Question: I'm currently working on a WPF based data management system, which is planned to replace the old Excel based one. This old system is mainly consist of tables where the user can input his data. One of these tables looks like this:

The number of rows and columns are fixed (25 rows per day, from 6AM to 6AM the next day).
It is kinda difficult to provide an input form for this kind of data, so I tried implementing the table in WPF using a DataGrid. However, I wasn't able to get these nifty merged cells, especially in the first and second row.
Are there any 'DataGrid' usercontrols on the market that allow merging cells, shading rows etc.? Or is there any other way of providing an user-friendly input form that I've overlooked?
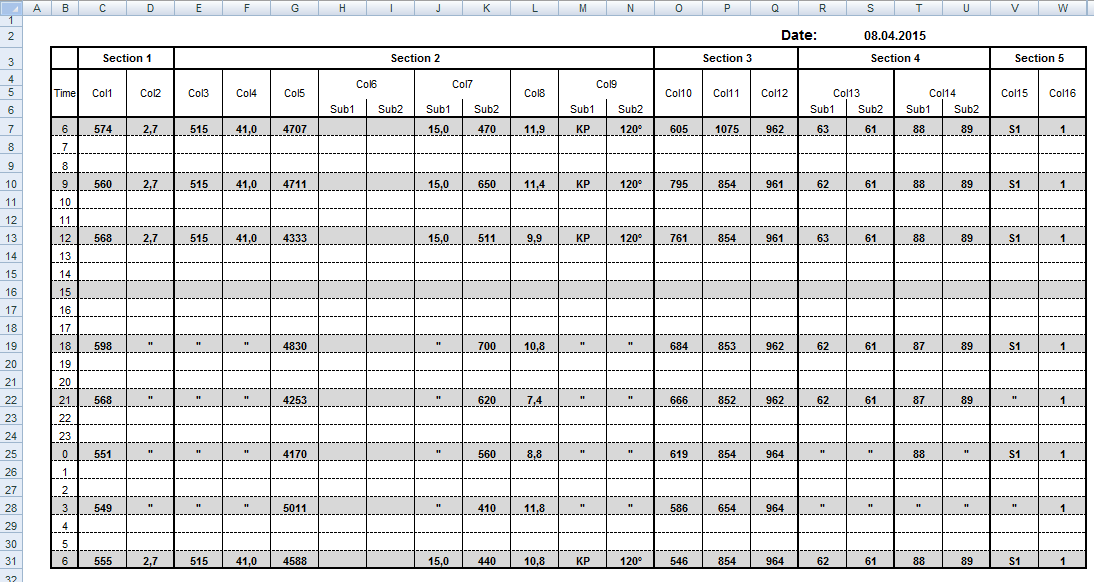
Answer: If you're looking for Grid cell merging tool you can try 'Devexpress'.
Here is a link on <URL>
Another solution to merge DataGrid Rows is to use a <URL>